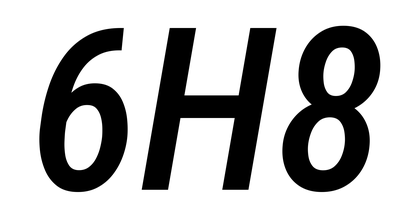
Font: Roboto-Italic_Condensed_Medium_Italic